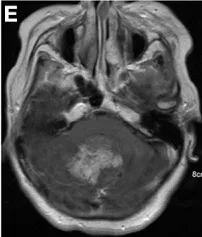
Computed tomography (CT) and contrast-enhanced magnetic resonance imaging (MRI) were performed in June 2018 (A-E). Gadolinium-enhanced T1-weighted image showed heterogeneous enhancement (E). The lesion in the cerebellum compressed the fourth ventricle.
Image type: radiology (mri)